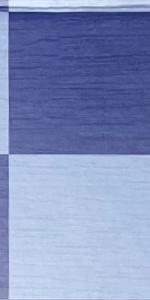
Label: Empty